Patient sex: M
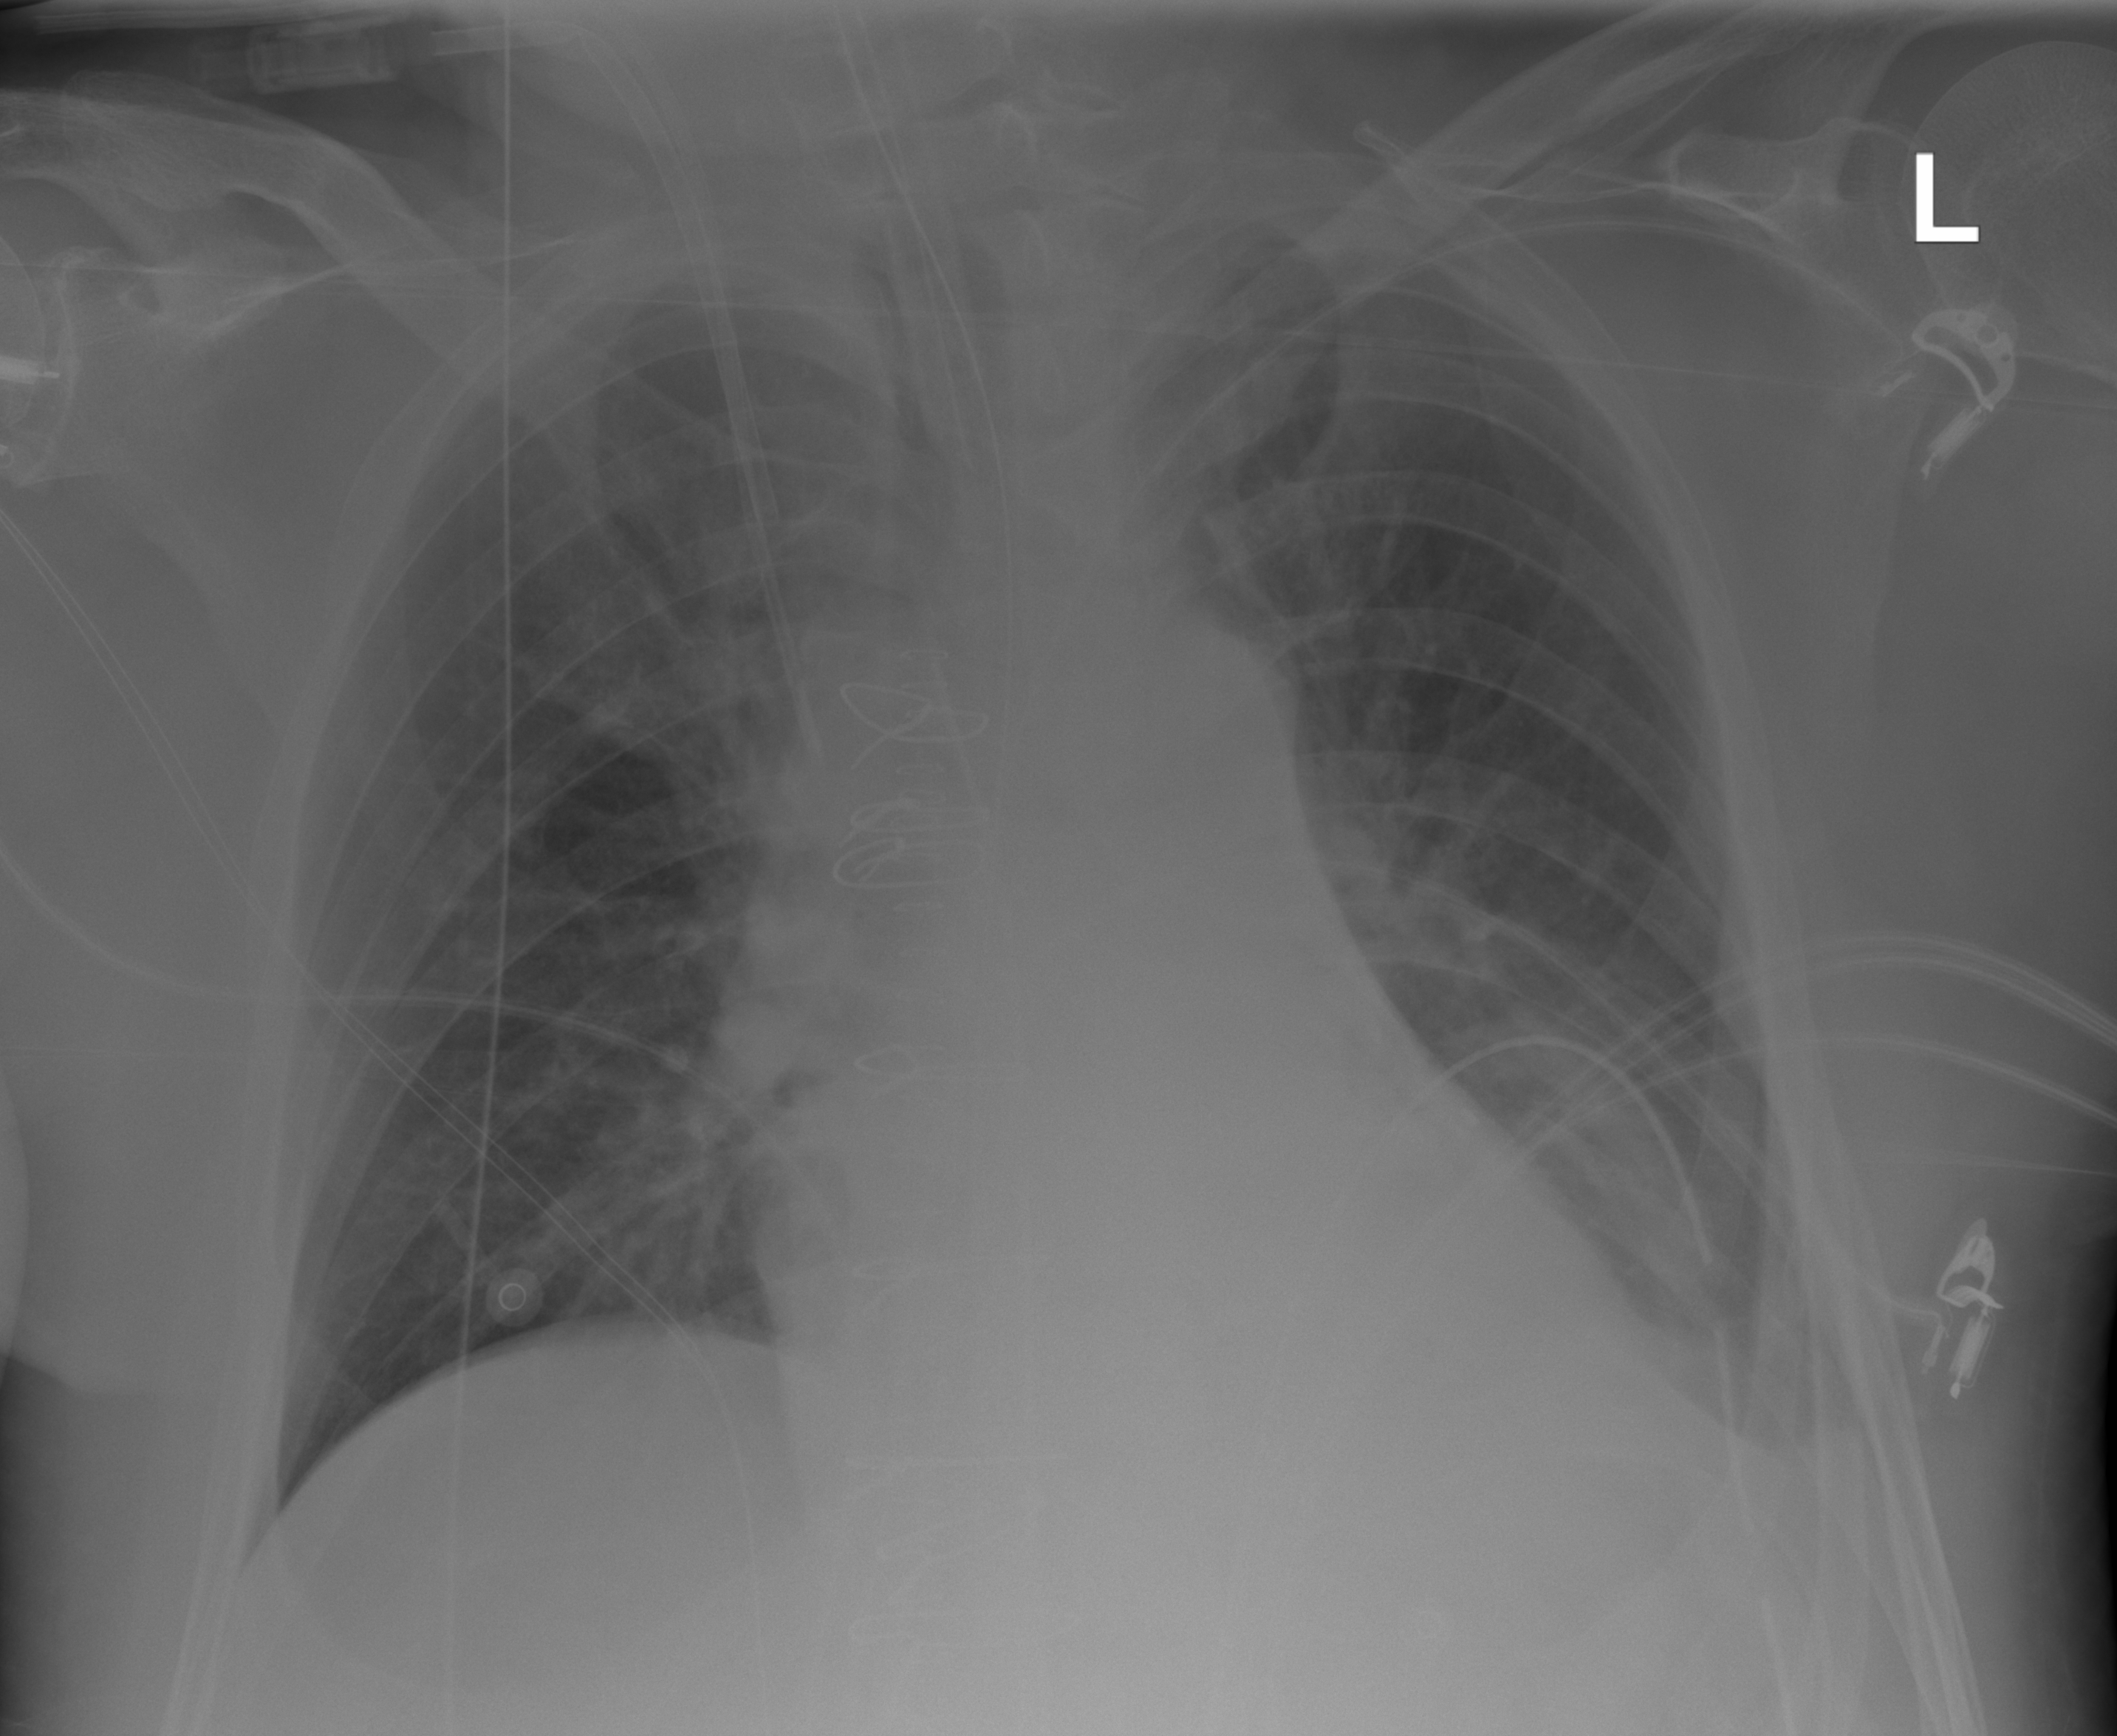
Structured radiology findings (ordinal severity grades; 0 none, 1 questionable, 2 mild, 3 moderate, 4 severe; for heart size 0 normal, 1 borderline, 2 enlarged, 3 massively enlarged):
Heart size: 0
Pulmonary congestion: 1
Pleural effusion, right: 0
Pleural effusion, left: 2
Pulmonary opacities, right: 0
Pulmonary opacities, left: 0
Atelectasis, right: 0
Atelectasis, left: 2